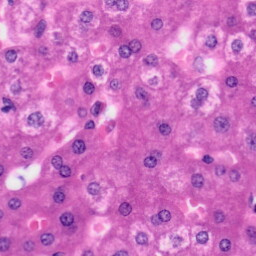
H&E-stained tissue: Liver